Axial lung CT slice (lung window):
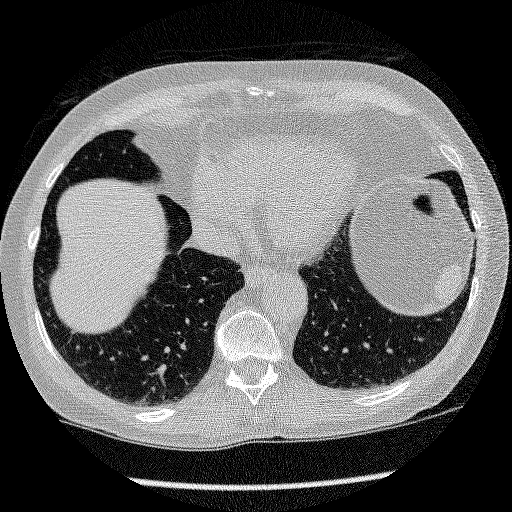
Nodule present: no